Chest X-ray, AP view. Patient: 20 years old, sex M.
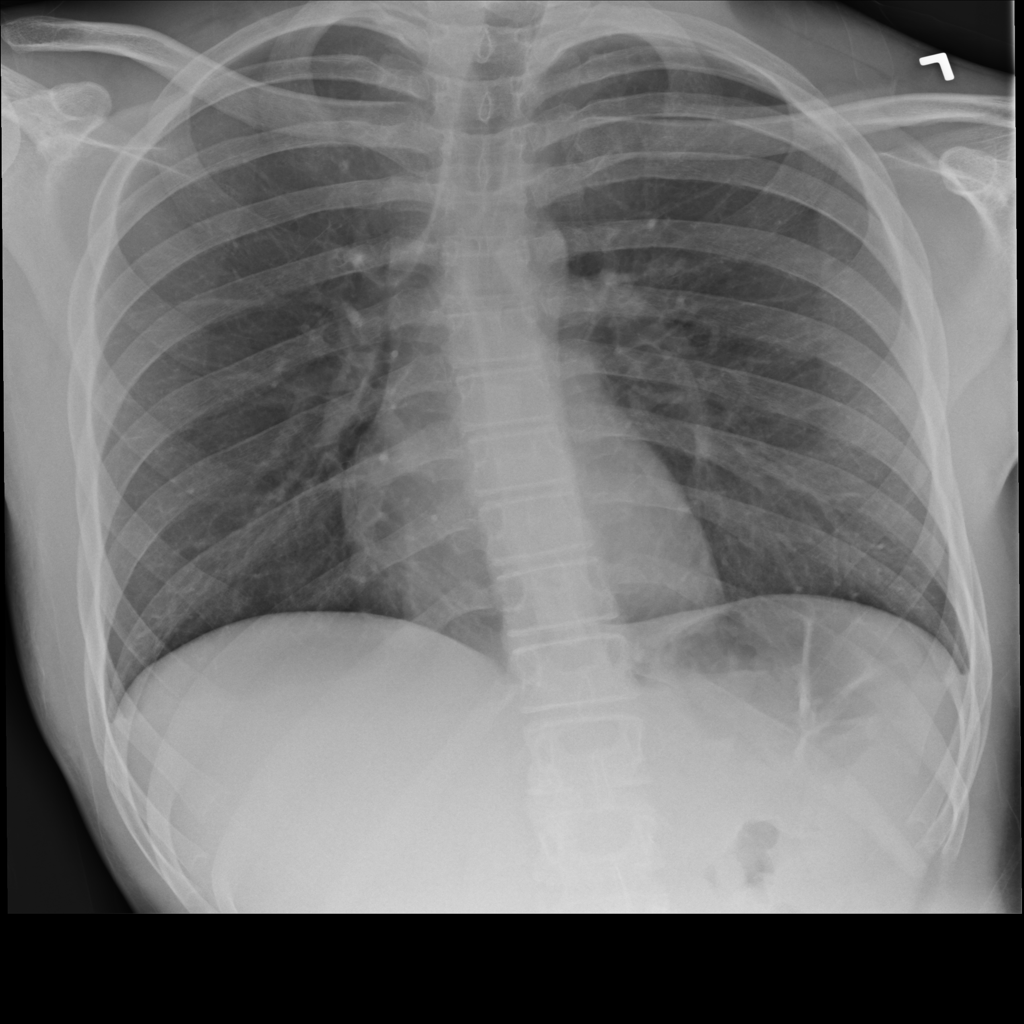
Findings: No Finding